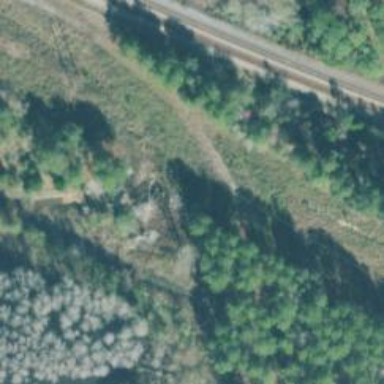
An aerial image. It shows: Abandoned railway spur.